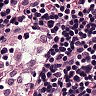
Metastatic tissue present: no